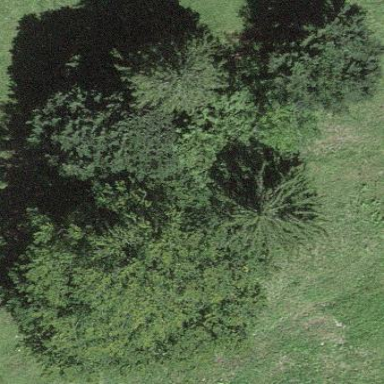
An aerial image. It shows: Beautiful woodland area.